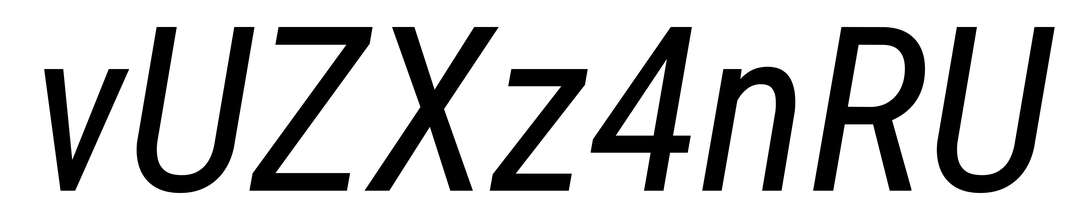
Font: Roboto-Italic_Condensed_Italic